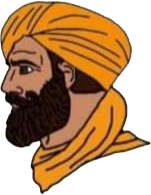
Label: 4_Yes_Chad